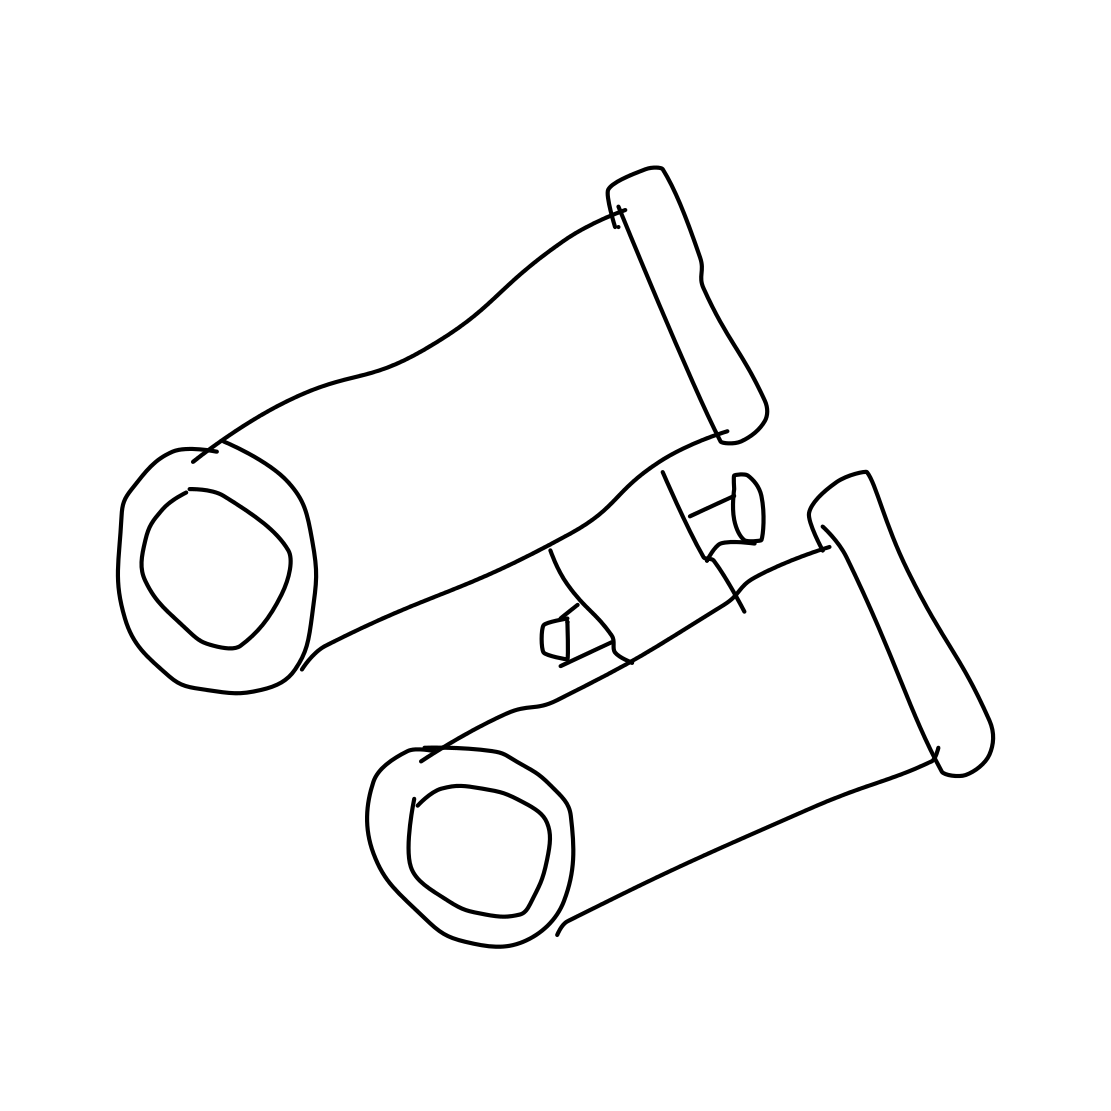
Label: binoculars